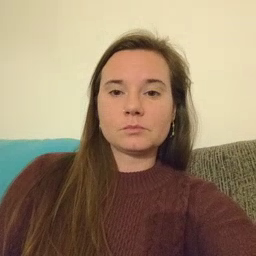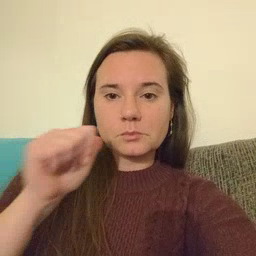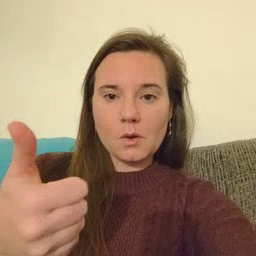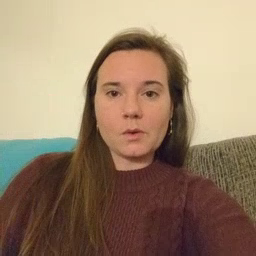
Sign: tomorrow